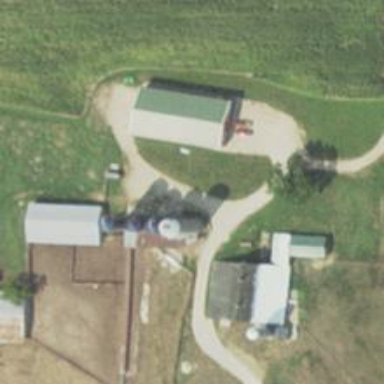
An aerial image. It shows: Silo.